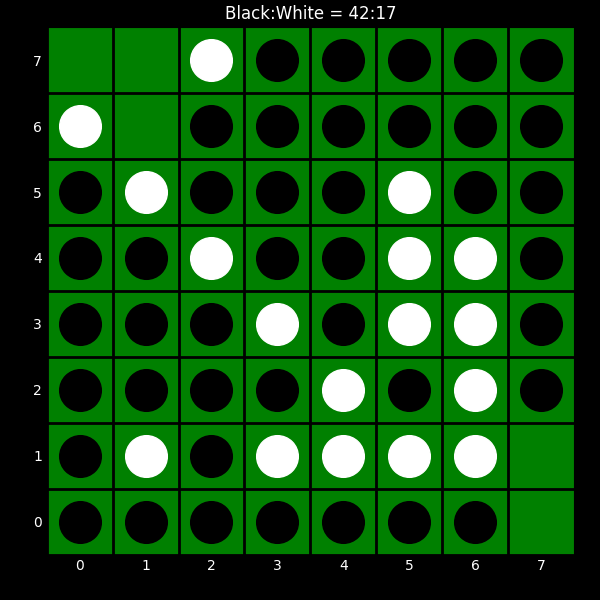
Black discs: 42
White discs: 17